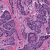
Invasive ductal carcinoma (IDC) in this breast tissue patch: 1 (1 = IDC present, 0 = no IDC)